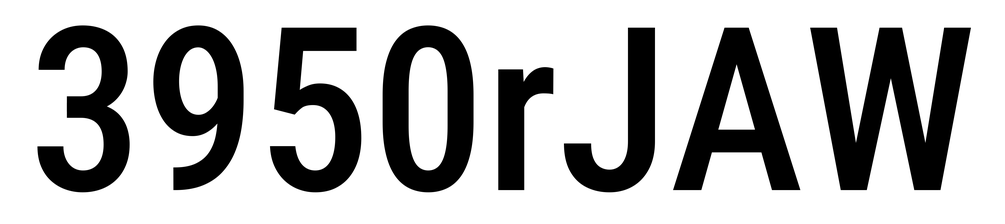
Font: Roboto_Condensed_Medium